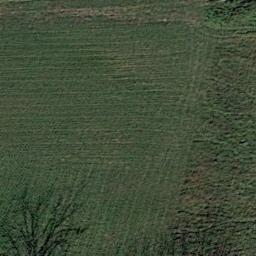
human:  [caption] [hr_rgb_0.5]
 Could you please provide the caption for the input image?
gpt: This meadow has dense grasses and a tree .

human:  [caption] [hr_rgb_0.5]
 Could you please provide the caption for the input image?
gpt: The meadow is dense but uneven .

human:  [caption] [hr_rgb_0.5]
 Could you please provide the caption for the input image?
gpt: There is a straight road and a winding path by the grass .

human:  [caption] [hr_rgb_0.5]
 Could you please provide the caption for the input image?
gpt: There is a green tree on the green grass .

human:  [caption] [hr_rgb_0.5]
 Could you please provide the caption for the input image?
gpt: A green meadow with a withered tree on it .